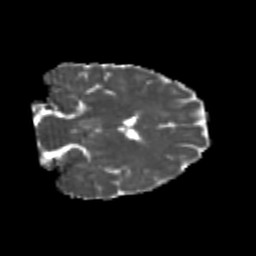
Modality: MD
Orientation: coronal
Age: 23
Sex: female
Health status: healthy
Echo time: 0.074 s